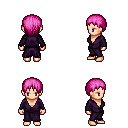
a pixel art fantasy rpg character, female body template, human, light skin, purple robe, white pants, pink plain hairstyle, four views (front, back, left, right), 2x2 character sprite sheet, small pixel art, hard edges, no anti-aliasing